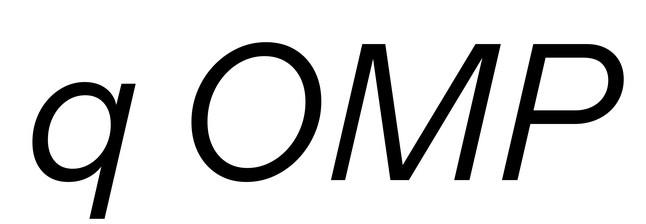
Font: InstrumentSans-Italic_Italic